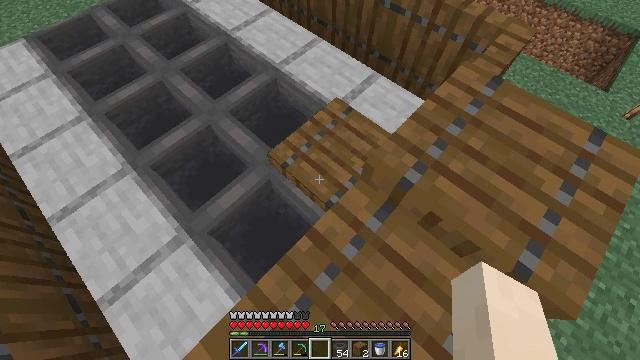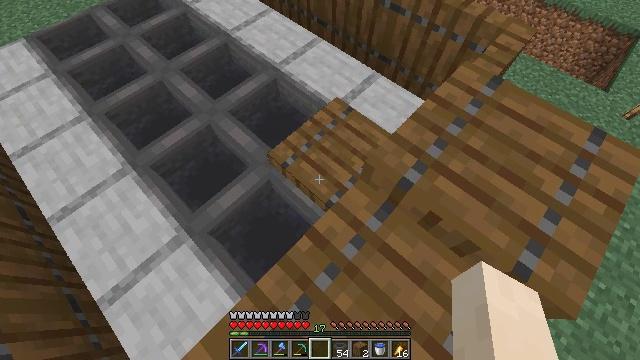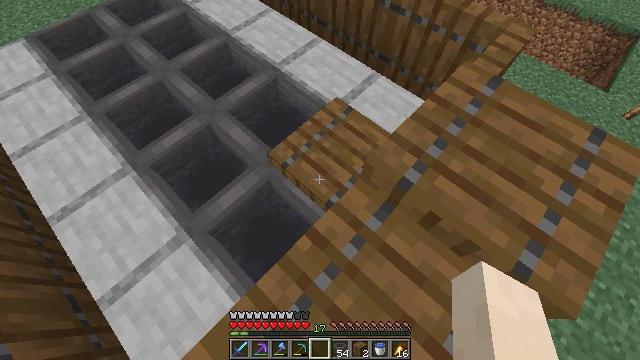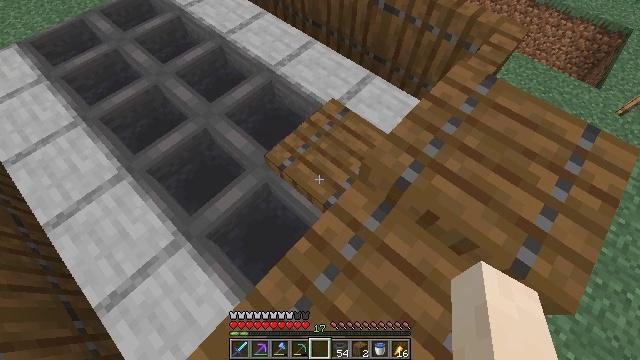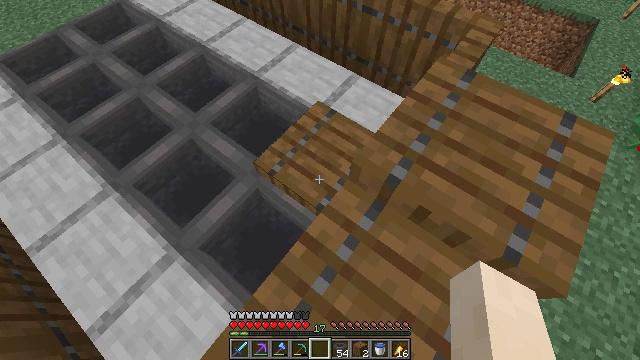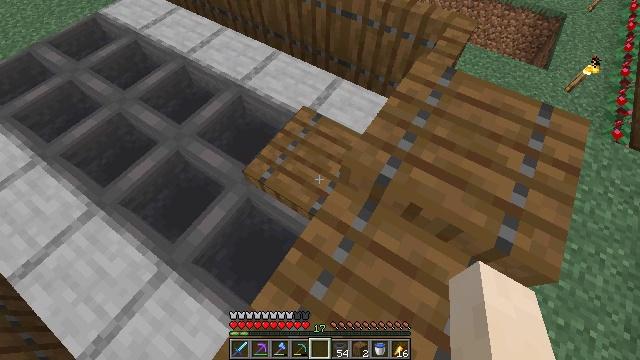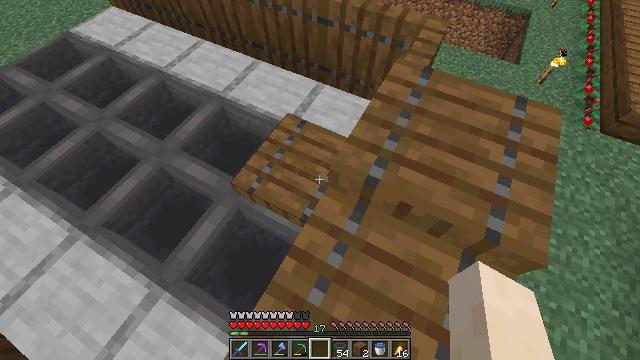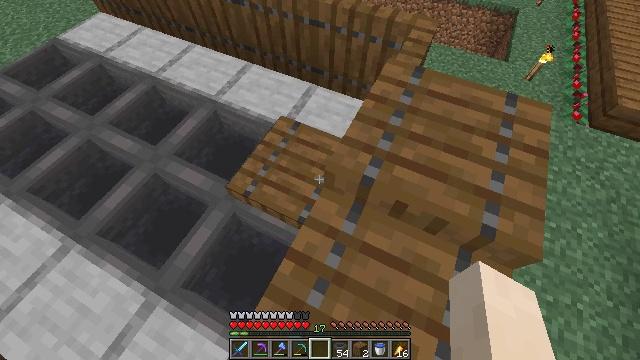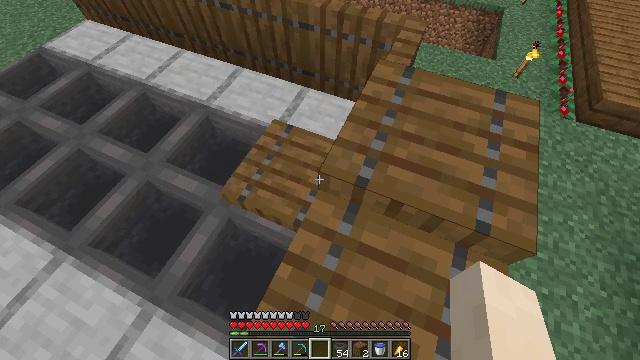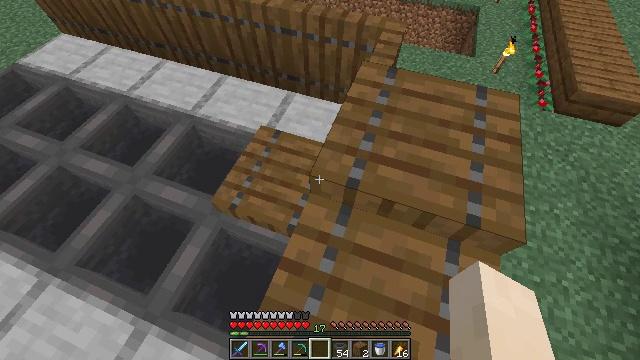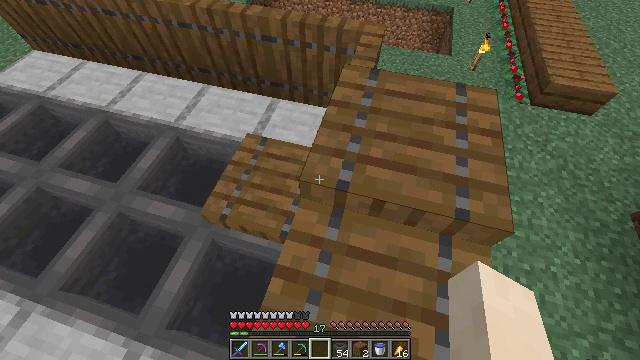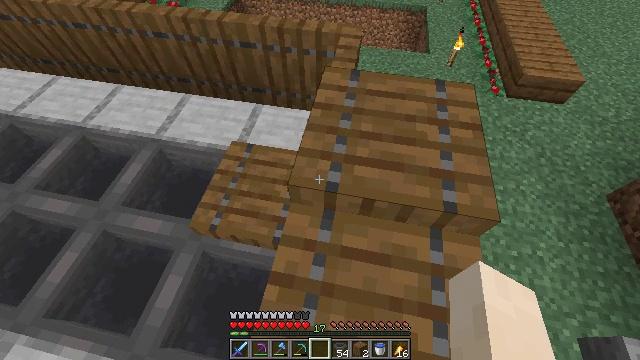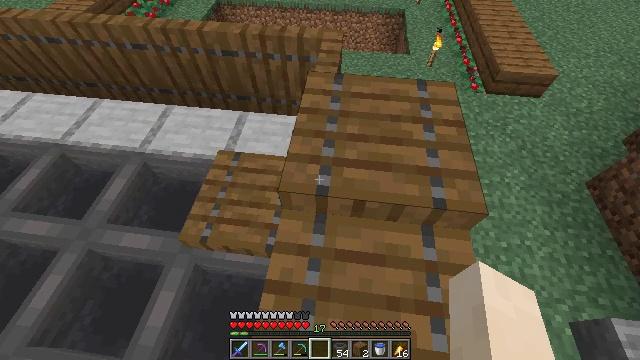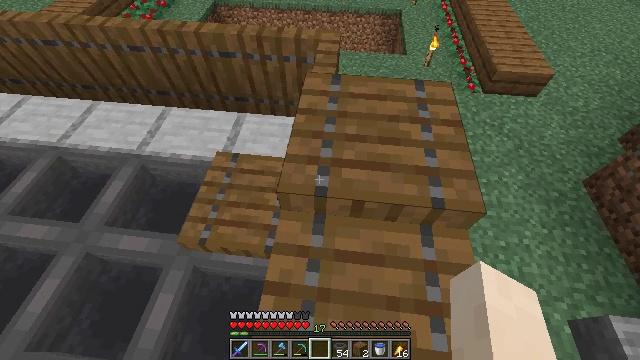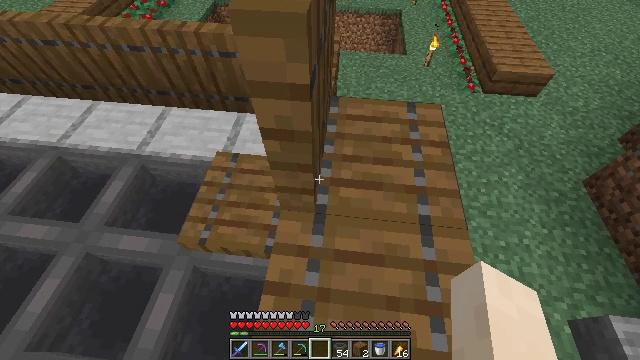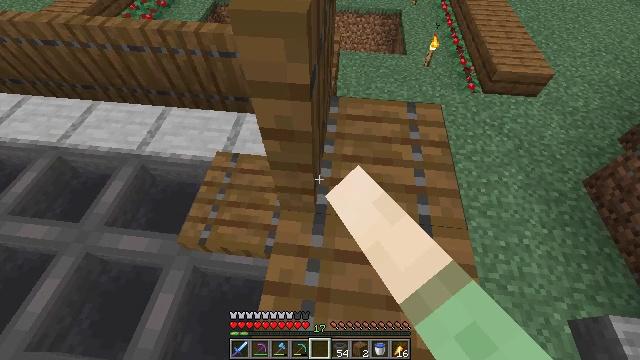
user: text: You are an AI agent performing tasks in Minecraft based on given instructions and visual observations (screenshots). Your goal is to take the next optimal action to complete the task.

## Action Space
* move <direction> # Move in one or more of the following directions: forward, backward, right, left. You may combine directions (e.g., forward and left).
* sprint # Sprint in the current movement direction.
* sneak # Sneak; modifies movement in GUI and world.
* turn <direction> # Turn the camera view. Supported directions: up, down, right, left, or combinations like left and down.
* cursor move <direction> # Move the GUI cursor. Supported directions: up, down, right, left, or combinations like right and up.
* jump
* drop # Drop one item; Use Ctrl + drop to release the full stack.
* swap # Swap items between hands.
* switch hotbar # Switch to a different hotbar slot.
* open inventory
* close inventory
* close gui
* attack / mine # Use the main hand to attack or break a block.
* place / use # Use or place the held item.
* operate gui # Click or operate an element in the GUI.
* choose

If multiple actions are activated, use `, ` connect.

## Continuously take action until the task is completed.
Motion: motion action
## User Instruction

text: Attack the spruce trapdoor to gather it.
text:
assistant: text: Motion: sneak
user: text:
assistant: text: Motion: sneak
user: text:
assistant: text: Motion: sneak, turn right
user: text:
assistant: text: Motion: sneak, turn right
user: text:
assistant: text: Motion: sneak, turn right
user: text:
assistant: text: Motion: sneak, turn right and up
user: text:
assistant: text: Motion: sneak, turn right
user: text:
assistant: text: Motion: sneak, turn right
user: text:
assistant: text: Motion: sneak, turn right
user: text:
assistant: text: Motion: sneak, turn right
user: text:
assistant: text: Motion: sneak, turn right
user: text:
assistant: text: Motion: sneak, turn right
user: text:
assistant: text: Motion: sneak
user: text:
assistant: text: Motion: sneak, use / place
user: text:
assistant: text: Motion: sneak, use / place
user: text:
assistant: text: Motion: sneak, use / place
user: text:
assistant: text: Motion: sneak
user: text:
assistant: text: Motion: sneak
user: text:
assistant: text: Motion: sneak
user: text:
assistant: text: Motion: sneak
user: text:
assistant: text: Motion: sneak
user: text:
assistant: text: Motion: sneak
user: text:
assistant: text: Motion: sneak
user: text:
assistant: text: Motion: sneak, turn left
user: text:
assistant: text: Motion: sneak, turn left
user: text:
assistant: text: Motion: sneak, turn left
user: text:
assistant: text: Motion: sneak, turn left
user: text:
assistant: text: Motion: sneak
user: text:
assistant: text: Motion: sneak
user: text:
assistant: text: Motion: sneak